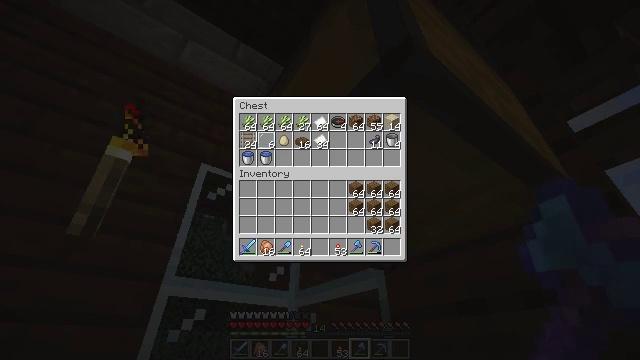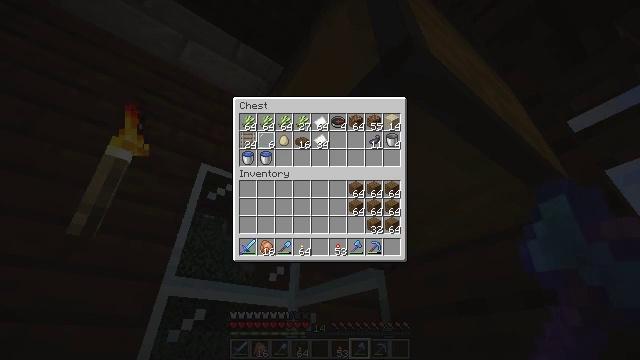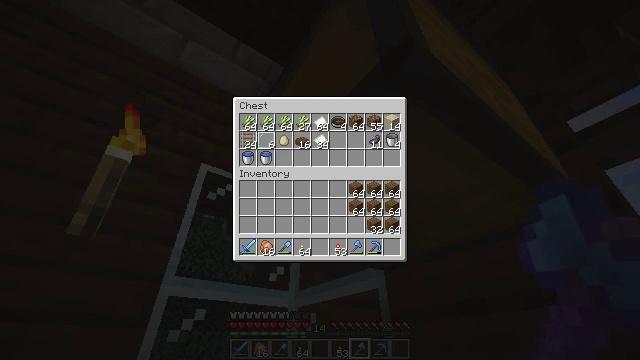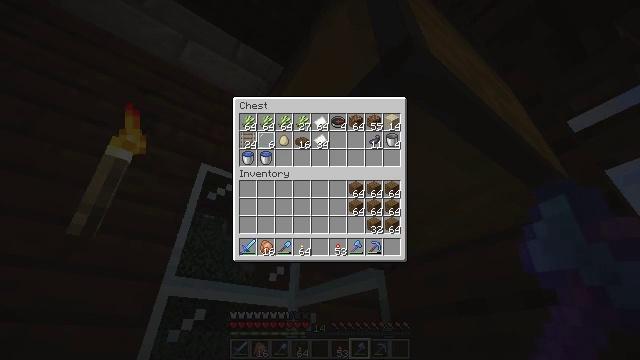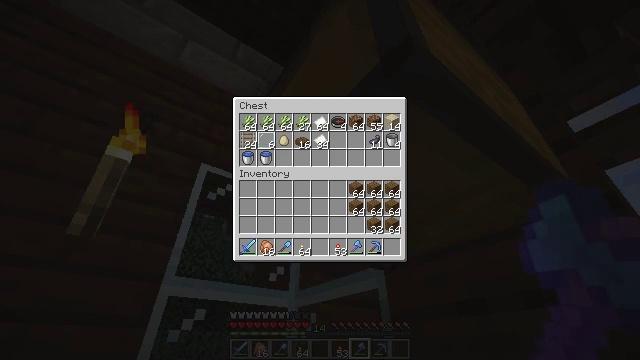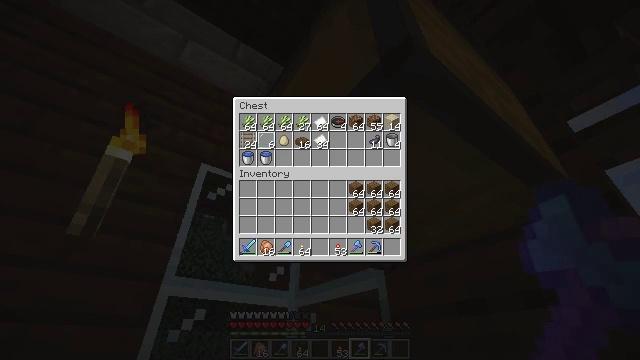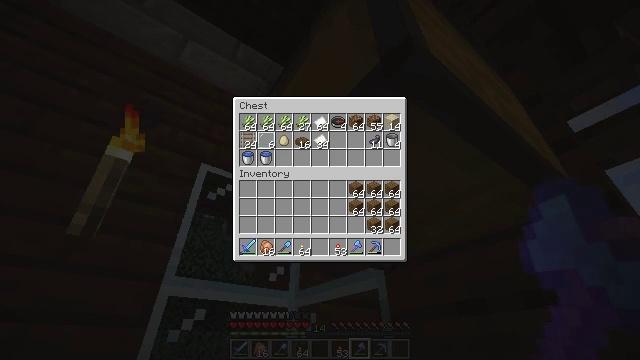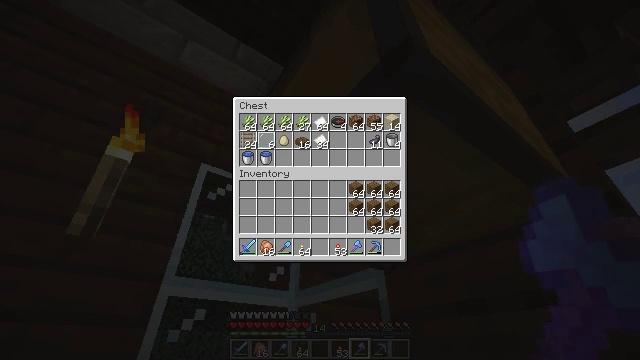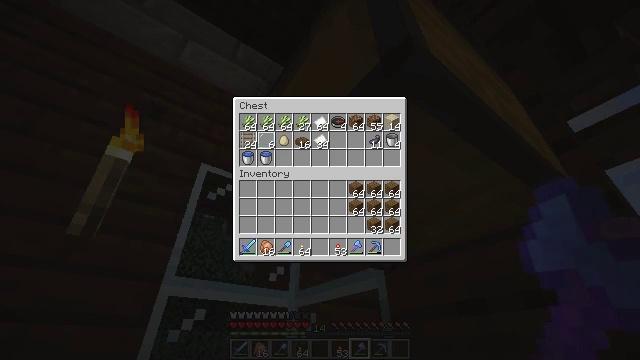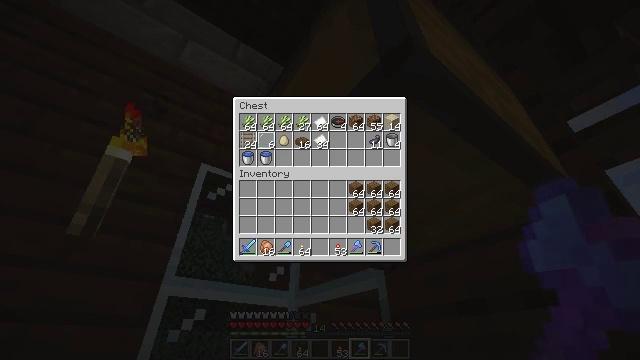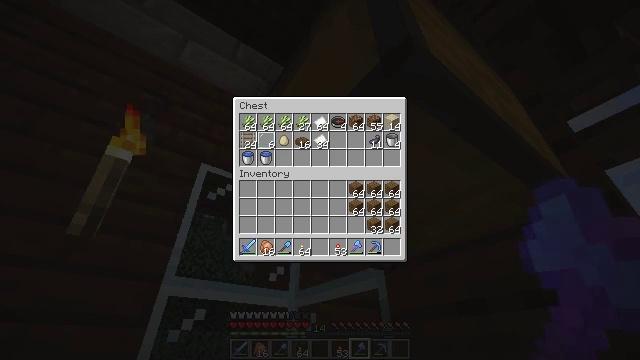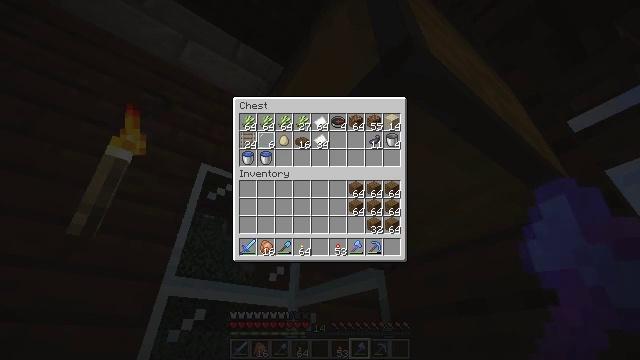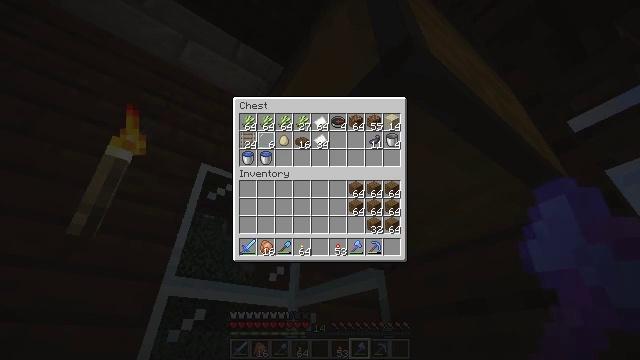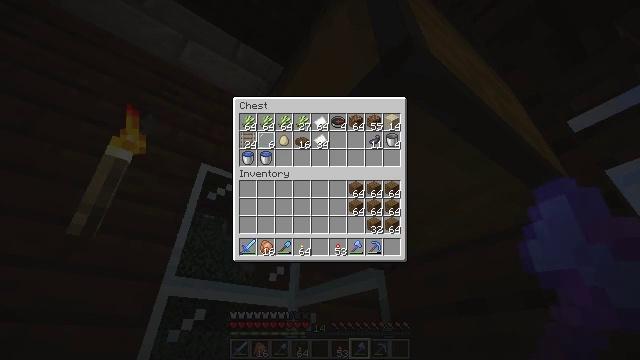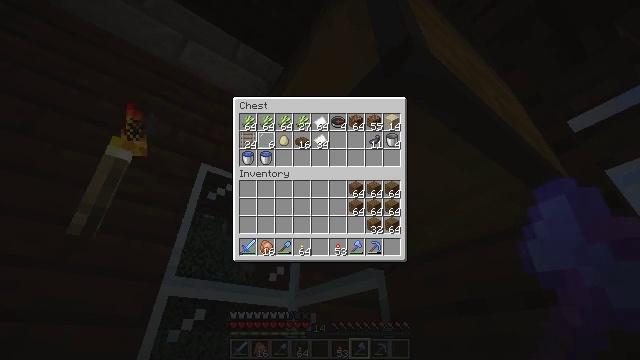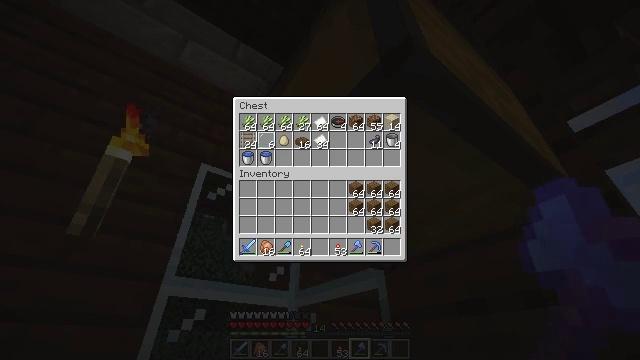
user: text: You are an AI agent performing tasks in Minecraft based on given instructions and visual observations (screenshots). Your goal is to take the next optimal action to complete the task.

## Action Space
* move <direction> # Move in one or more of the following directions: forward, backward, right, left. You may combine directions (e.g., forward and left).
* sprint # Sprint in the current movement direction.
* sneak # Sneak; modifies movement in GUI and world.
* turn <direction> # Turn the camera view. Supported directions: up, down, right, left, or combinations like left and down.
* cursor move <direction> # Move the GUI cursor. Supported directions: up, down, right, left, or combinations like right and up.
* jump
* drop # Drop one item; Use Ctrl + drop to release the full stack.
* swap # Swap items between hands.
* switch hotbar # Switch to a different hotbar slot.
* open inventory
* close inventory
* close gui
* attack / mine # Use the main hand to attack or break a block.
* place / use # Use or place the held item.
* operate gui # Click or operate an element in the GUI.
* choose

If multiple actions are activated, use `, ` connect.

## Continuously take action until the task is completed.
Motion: motion action
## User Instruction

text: Utilize the crafting table to create a brown bed.
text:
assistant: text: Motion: no_op
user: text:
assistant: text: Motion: no_op
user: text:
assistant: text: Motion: no_op
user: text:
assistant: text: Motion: no_op
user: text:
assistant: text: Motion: no_op
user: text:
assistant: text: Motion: no_op
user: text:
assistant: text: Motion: no_op
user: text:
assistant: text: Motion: no_op
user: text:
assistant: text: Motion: no_op
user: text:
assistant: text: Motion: no_op
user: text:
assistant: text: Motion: no_op
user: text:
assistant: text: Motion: no_op
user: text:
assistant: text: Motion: no_op
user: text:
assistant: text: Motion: no_op
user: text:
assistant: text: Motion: no_op
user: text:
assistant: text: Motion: no_op
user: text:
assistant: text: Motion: no_op
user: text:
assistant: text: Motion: no_op
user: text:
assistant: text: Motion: no_op
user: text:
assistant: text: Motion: no_op
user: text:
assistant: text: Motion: no_op
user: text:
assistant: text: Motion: no_op
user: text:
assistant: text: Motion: no_op
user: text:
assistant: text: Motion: no_op
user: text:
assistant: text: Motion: no_op
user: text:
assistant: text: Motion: no_op
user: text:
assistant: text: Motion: no_op
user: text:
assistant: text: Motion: no_op
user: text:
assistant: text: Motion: no_op
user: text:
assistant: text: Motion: no_op